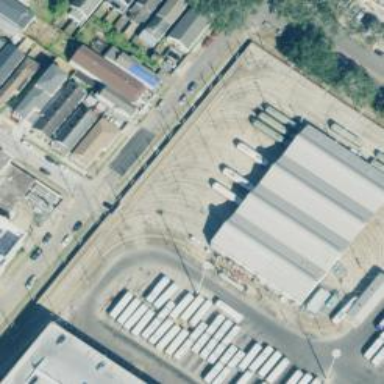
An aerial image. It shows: Tram railway yard.